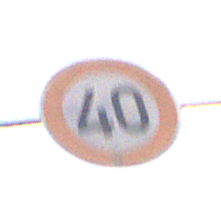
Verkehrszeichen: Geschwindigkeit40
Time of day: SunriseSunset
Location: Outdoor (RoadRail)
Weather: PartlyCloudy
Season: NotSpecified
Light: Natural